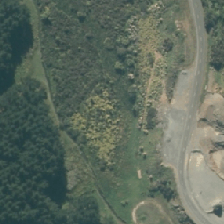
Land cover: grose_broom